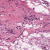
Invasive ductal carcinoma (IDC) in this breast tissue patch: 1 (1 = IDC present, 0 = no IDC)